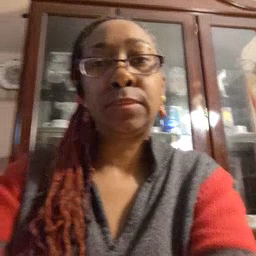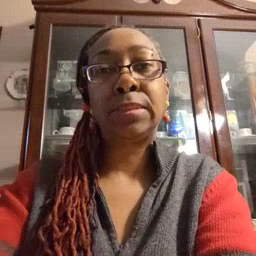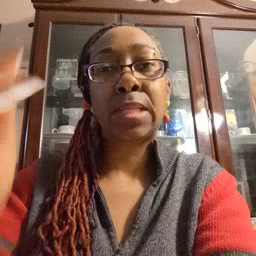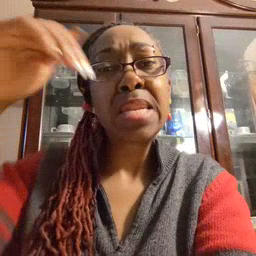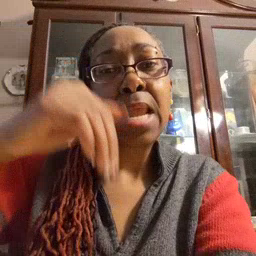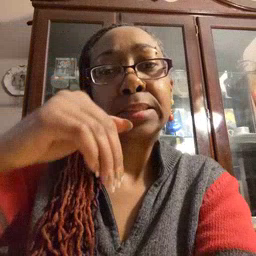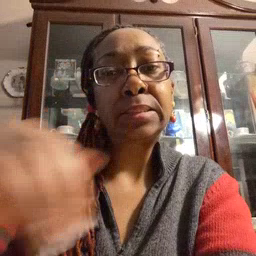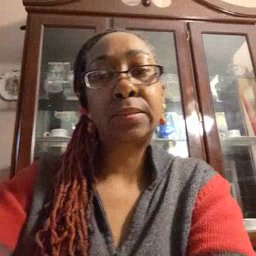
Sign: night